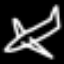
Label: airplane